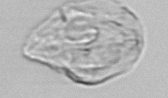
Label: detritus_transparent